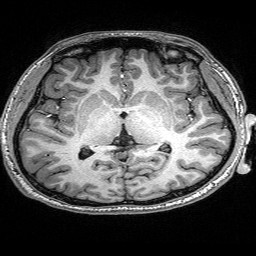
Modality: T1w
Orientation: coronal